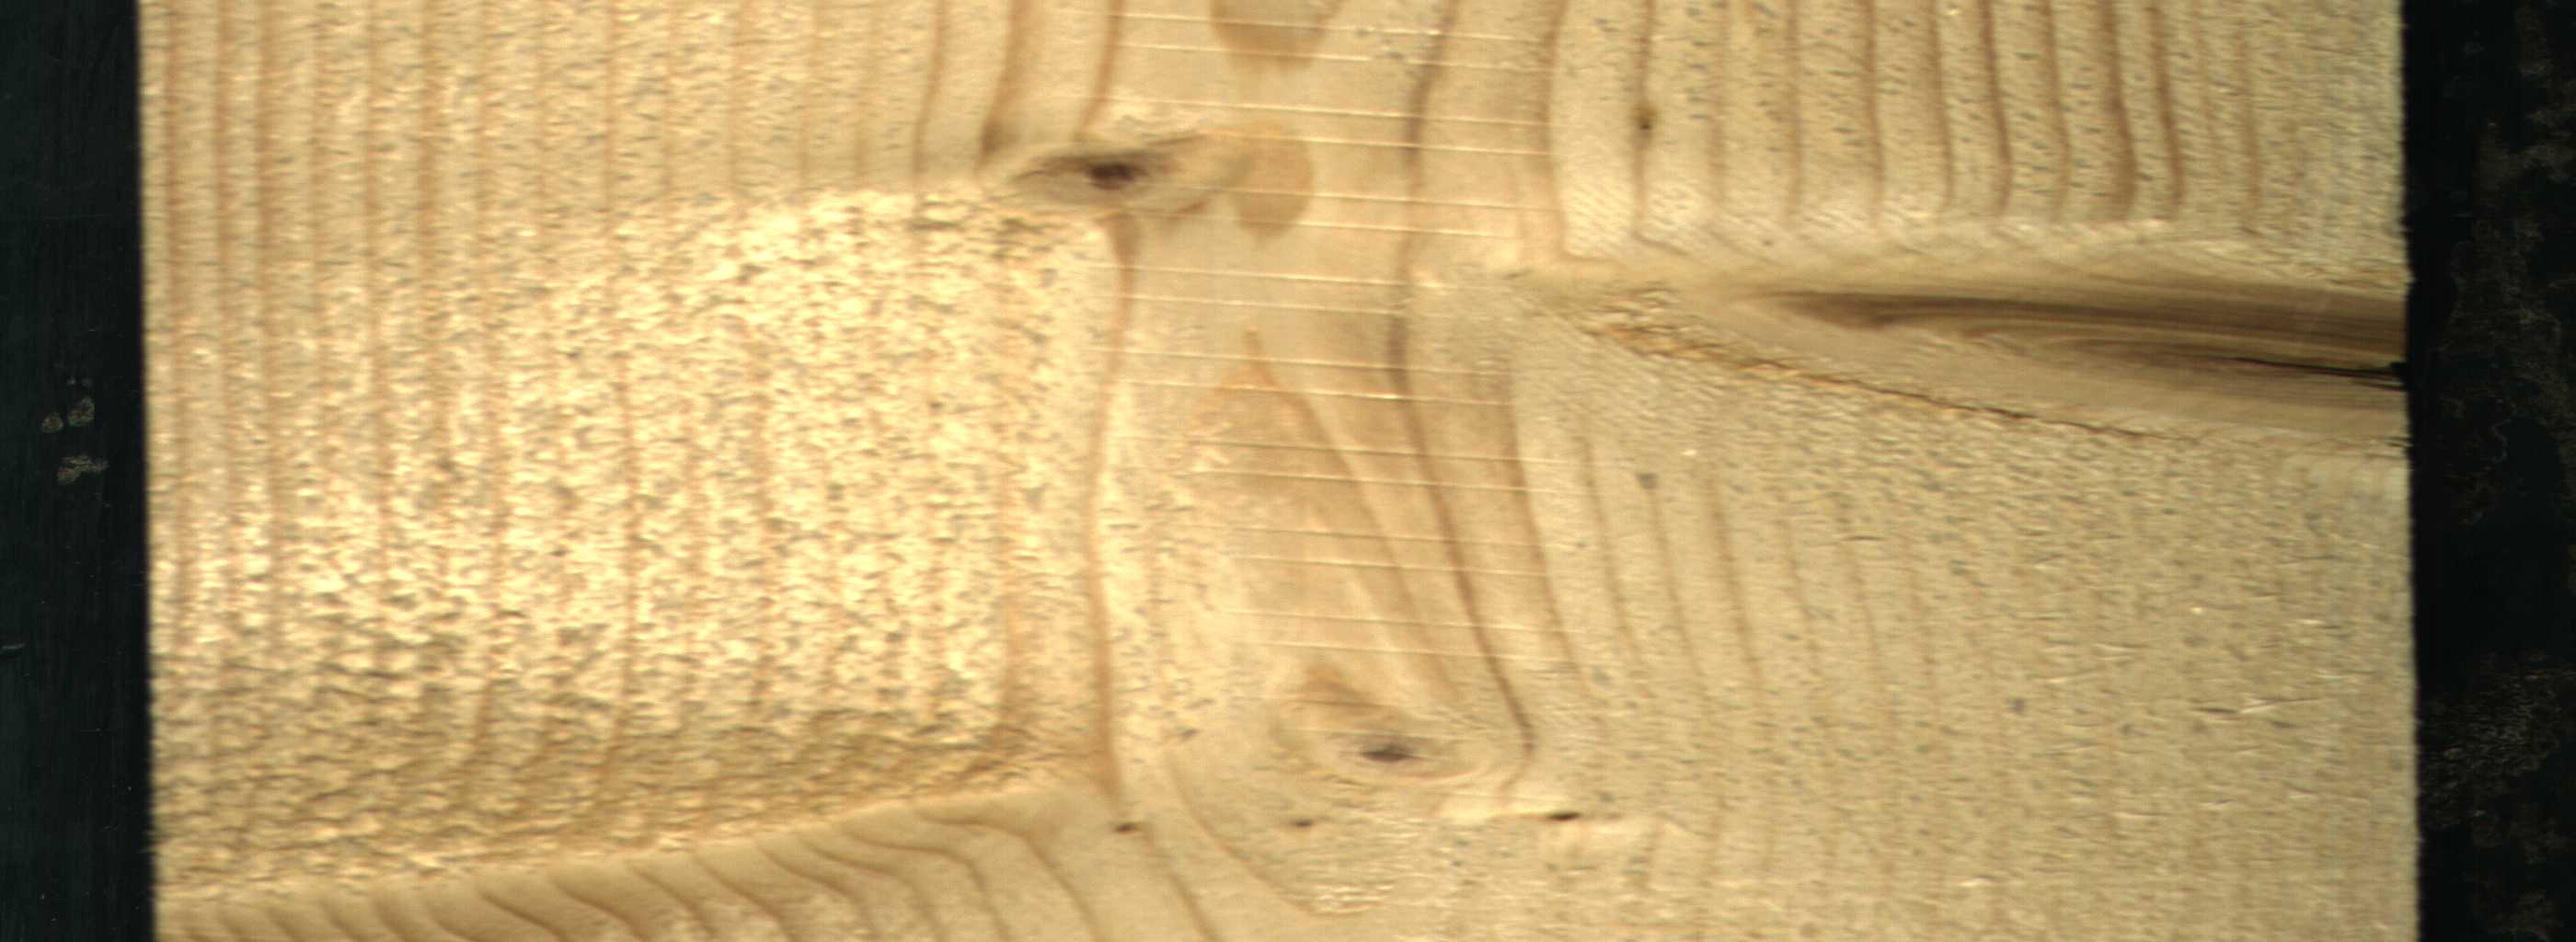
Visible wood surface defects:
knot_with_crack
Live_Knot
Live_Knot